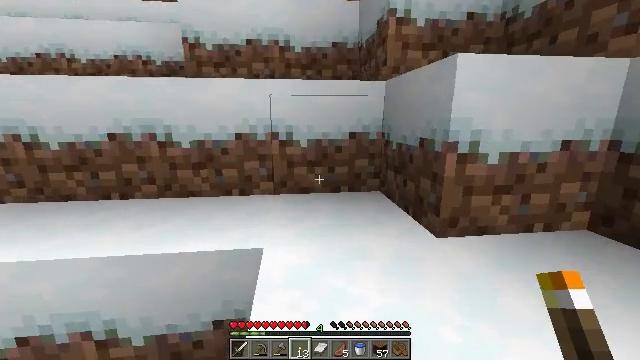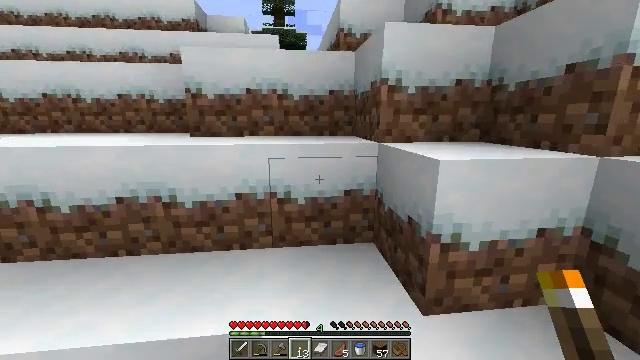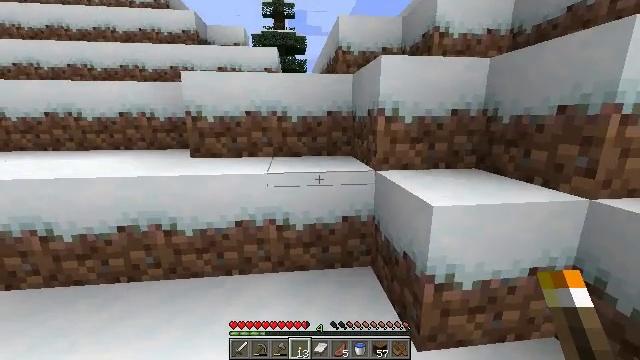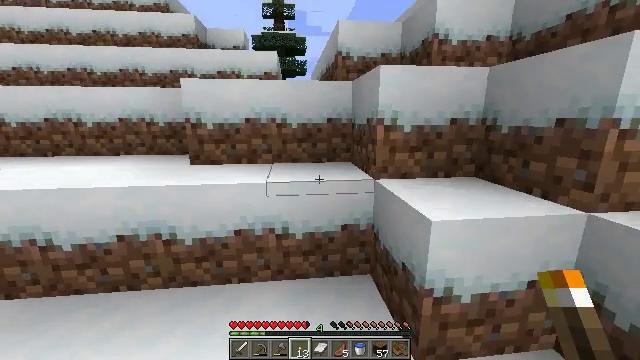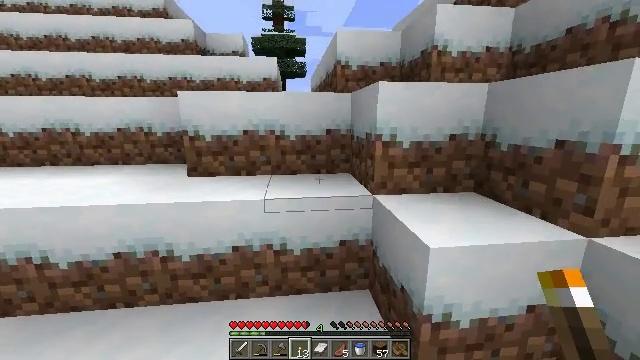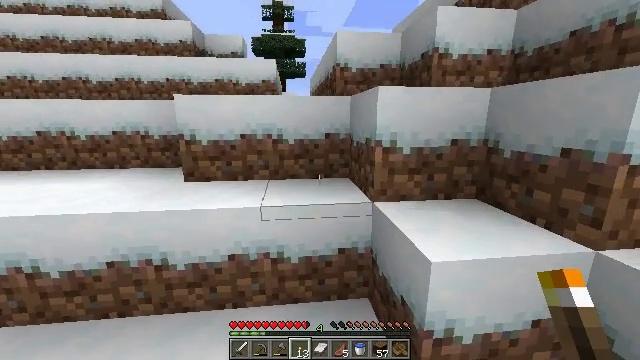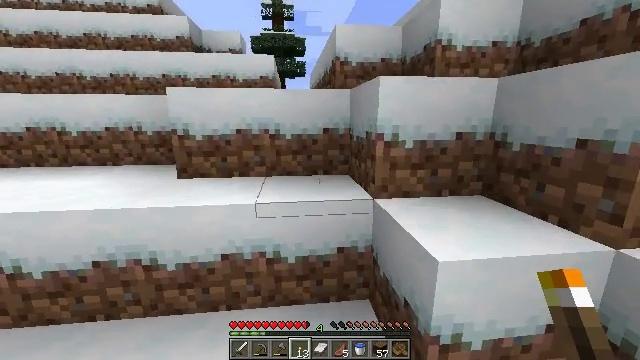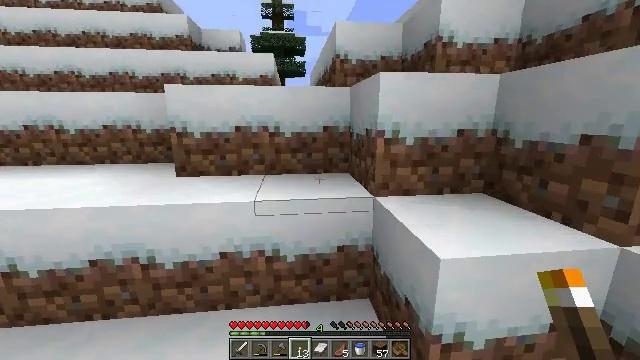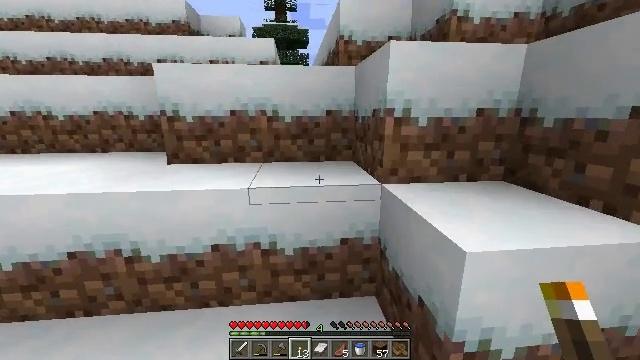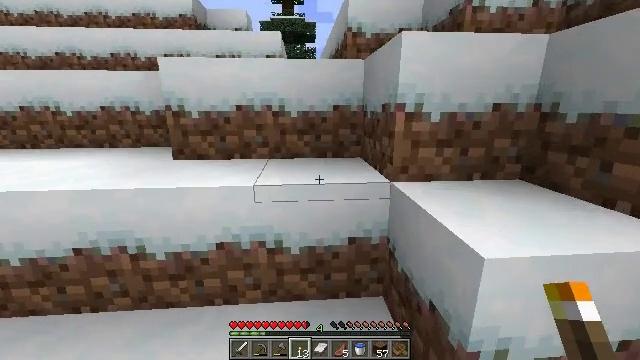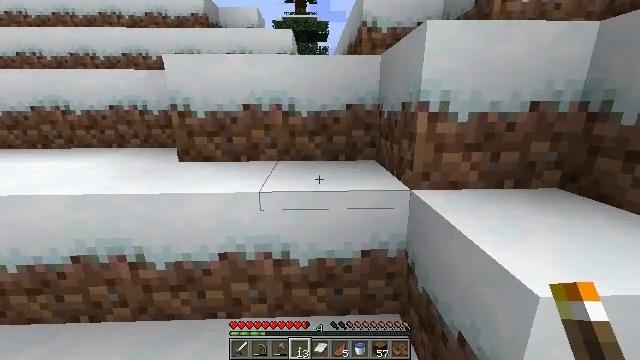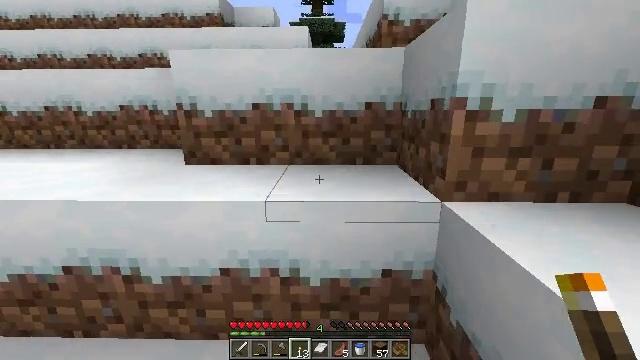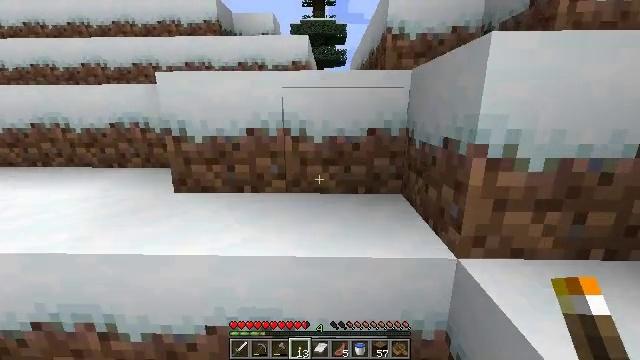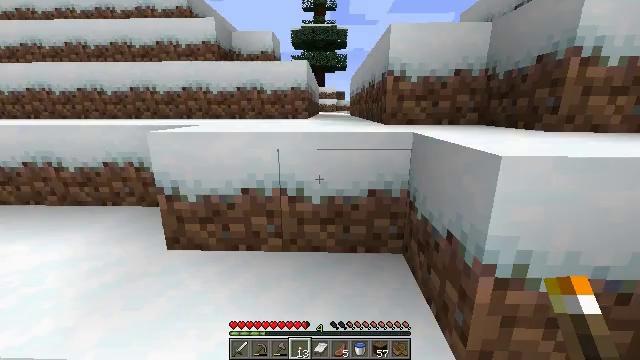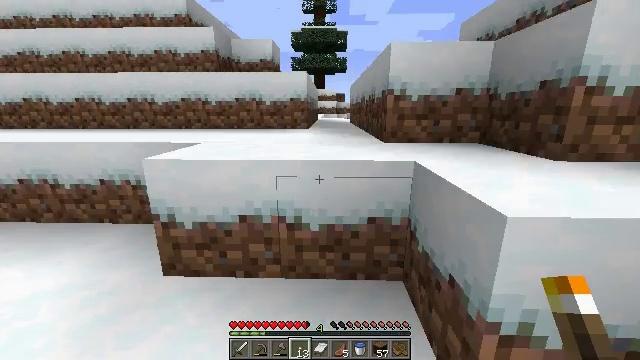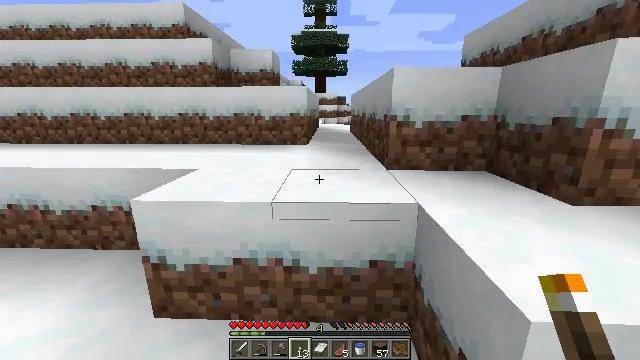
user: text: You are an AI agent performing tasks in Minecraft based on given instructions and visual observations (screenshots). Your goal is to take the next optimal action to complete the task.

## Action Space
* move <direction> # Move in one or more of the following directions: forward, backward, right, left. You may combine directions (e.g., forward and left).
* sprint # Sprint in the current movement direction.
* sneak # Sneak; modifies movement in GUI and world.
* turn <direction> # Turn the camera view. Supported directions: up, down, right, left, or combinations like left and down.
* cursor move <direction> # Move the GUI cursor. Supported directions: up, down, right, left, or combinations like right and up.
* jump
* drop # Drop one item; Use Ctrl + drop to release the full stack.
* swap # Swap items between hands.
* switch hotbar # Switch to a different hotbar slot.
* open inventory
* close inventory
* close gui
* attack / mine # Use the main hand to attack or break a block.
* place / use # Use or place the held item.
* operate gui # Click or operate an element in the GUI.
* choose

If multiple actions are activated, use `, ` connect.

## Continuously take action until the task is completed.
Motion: motion action
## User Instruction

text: Mine the poppy flower.
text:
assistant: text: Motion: move forward, jump
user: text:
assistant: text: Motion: move forward, jump
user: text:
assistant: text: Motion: move forward, jump
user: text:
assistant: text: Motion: move forward
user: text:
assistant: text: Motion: move forward
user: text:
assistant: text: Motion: move forward
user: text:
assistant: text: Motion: move forward
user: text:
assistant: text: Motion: move forward
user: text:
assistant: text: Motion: move forward, turn left and down
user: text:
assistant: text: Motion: move forward, turn left
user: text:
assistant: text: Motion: move forward, turn left
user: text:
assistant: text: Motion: move forward, jump
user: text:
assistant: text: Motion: move forward, jump
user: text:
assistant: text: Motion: move forward, jump
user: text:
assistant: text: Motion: move forward, jump
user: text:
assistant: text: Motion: move forward, turn left
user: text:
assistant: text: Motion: move forward, turn left
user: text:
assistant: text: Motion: move forward
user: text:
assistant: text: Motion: move forward
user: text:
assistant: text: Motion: move forward
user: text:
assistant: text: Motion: move forward
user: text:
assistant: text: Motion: move forward
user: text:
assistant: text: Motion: move forward, jump
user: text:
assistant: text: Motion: move forward, jump
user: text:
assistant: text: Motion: move forward, jump
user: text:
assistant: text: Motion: move forward, jump
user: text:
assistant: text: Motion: move forward, turn right
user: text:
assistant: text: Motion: move forward, turn right
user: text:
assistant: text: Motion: move forward
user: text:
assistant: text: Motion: move forward, turn right